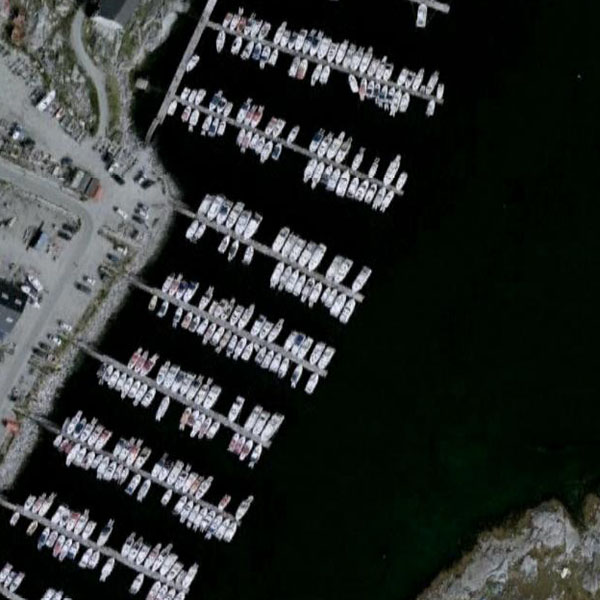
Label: Port